Question:
I need to make the ListBox expand to fit the width it has available. Here's the XAML:
'''
<ListBox Grid.Row="2" Height="400" ItemsSource="{StaticResource Notes}" VerticalAlignment="Top">
<ListBox.ItemTemplate>
<DataTemplate>
<StackPanel Orientation="Vertical" Height="90" Margin="5">
<TextBlock Text="{Binding Title}" FontSize="30" />
<TextBlock Text="{Binding Text}" FontSize="15" />
<Rectangle Fill="#1192D4" Height="2" />
</StackPanel>
</DataTemplate>
</ListBox.ItemTemplate>
</ListBox>
'''
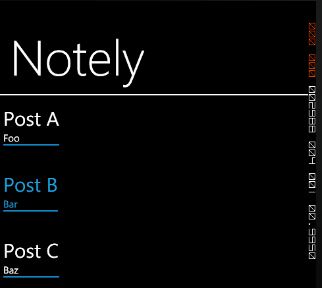
Answer: Please take a look at this post
<URL>